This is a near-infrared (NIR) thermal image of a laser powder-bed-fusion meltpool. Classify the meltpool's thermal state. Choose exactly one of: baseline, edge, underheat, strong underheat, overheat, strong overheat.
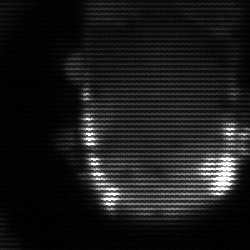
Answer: baseline